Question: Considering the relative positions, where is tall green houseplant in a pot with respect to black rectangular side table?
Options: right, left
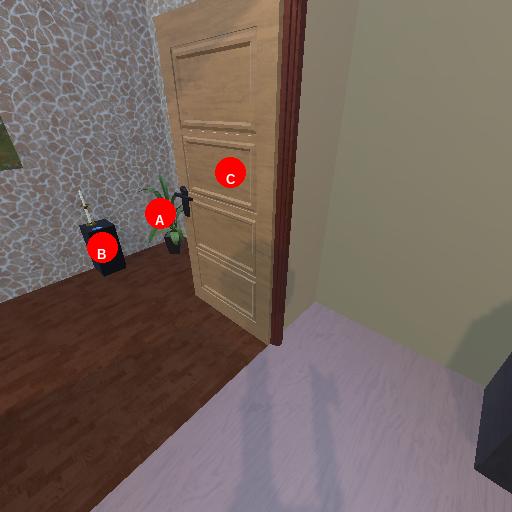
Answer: right